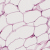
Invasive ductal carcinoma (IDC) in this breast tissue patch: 0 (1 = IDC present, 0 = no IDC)